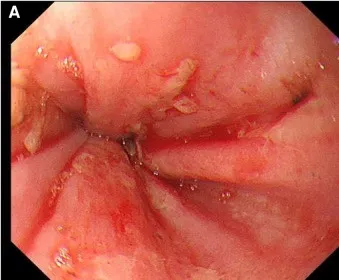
Upper gastrointestinal endoscopy. (A) Scattered erosive focus in the lower esophagus, with a small amount of oozing blood and visible venous exposure.
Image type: endoscopy (gi_endoscopy)